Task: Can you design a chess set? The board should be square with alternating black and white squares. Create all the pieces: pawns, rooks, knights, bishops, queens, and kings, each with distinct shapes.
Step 729:
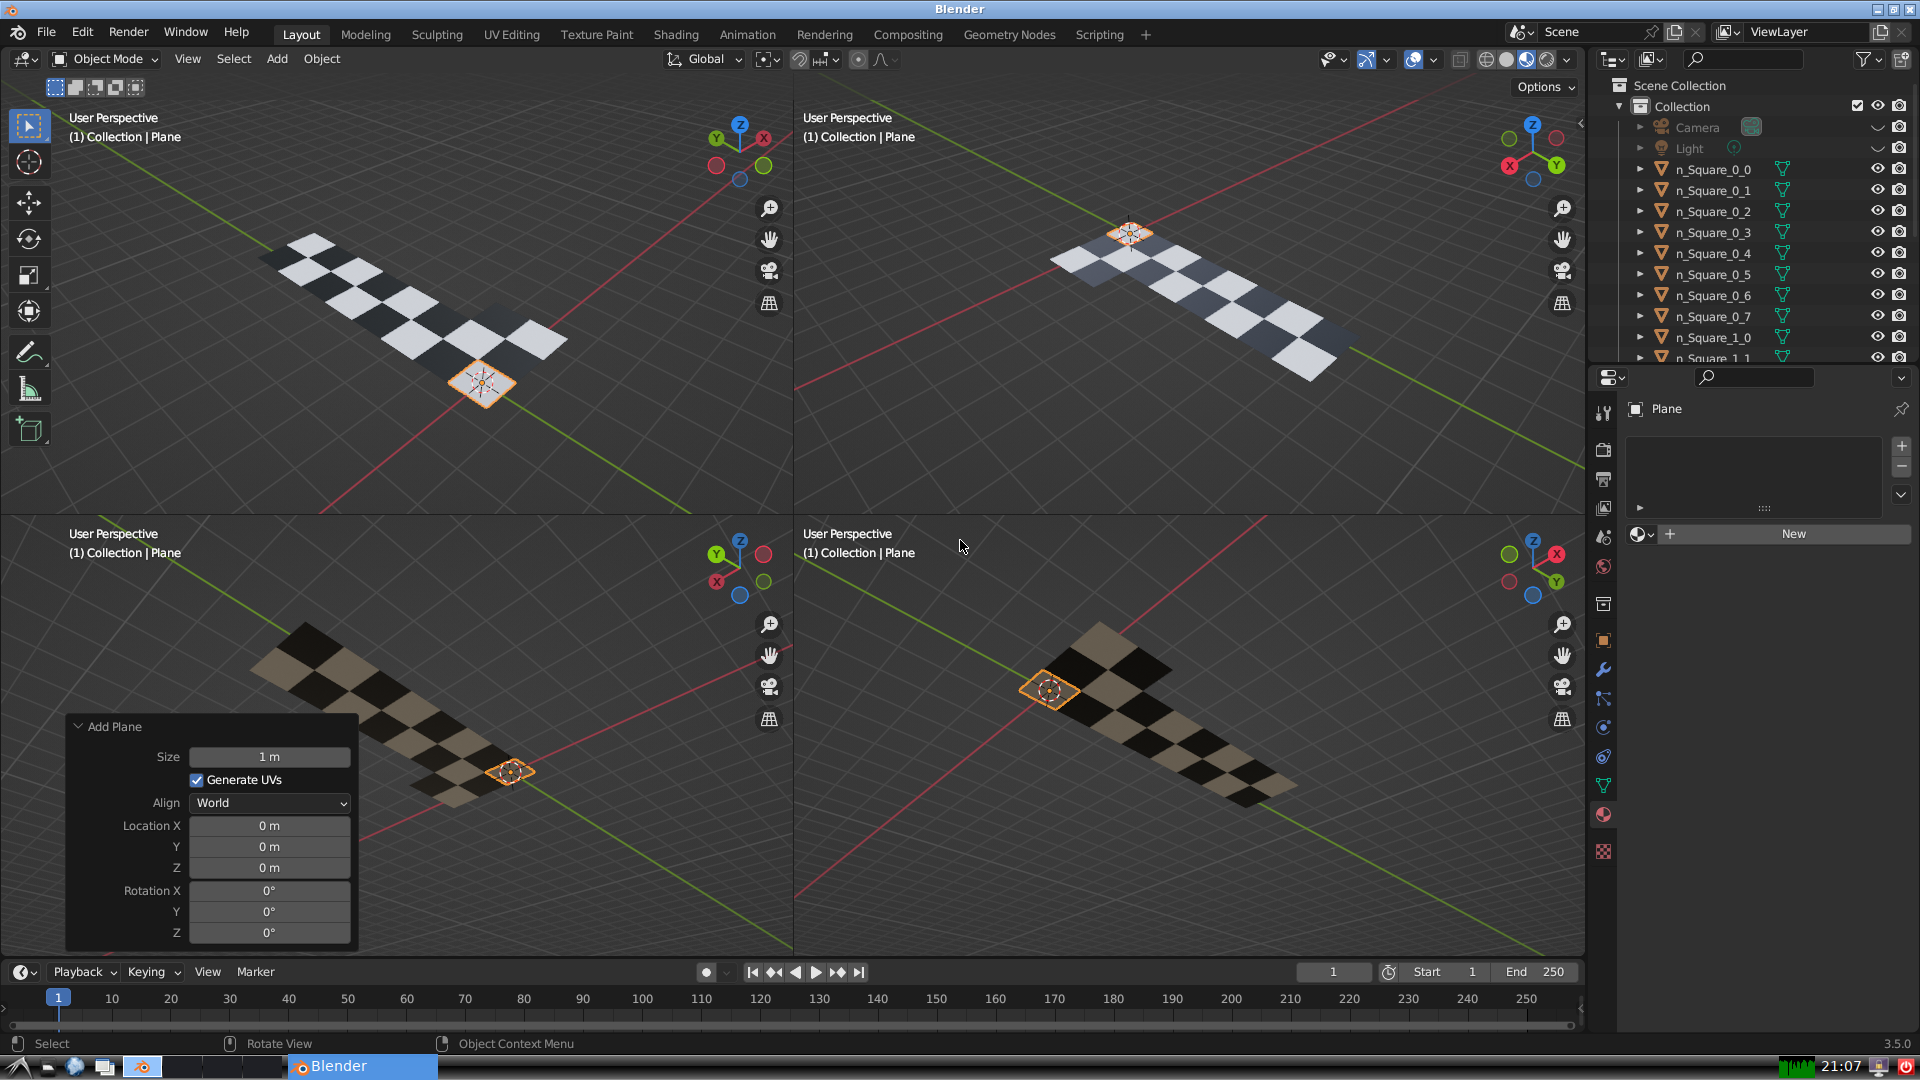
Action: {"key_press": ['Ctrl, Home']}